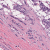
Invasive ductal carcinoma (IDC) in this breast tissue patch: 1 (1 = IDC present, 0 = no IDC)